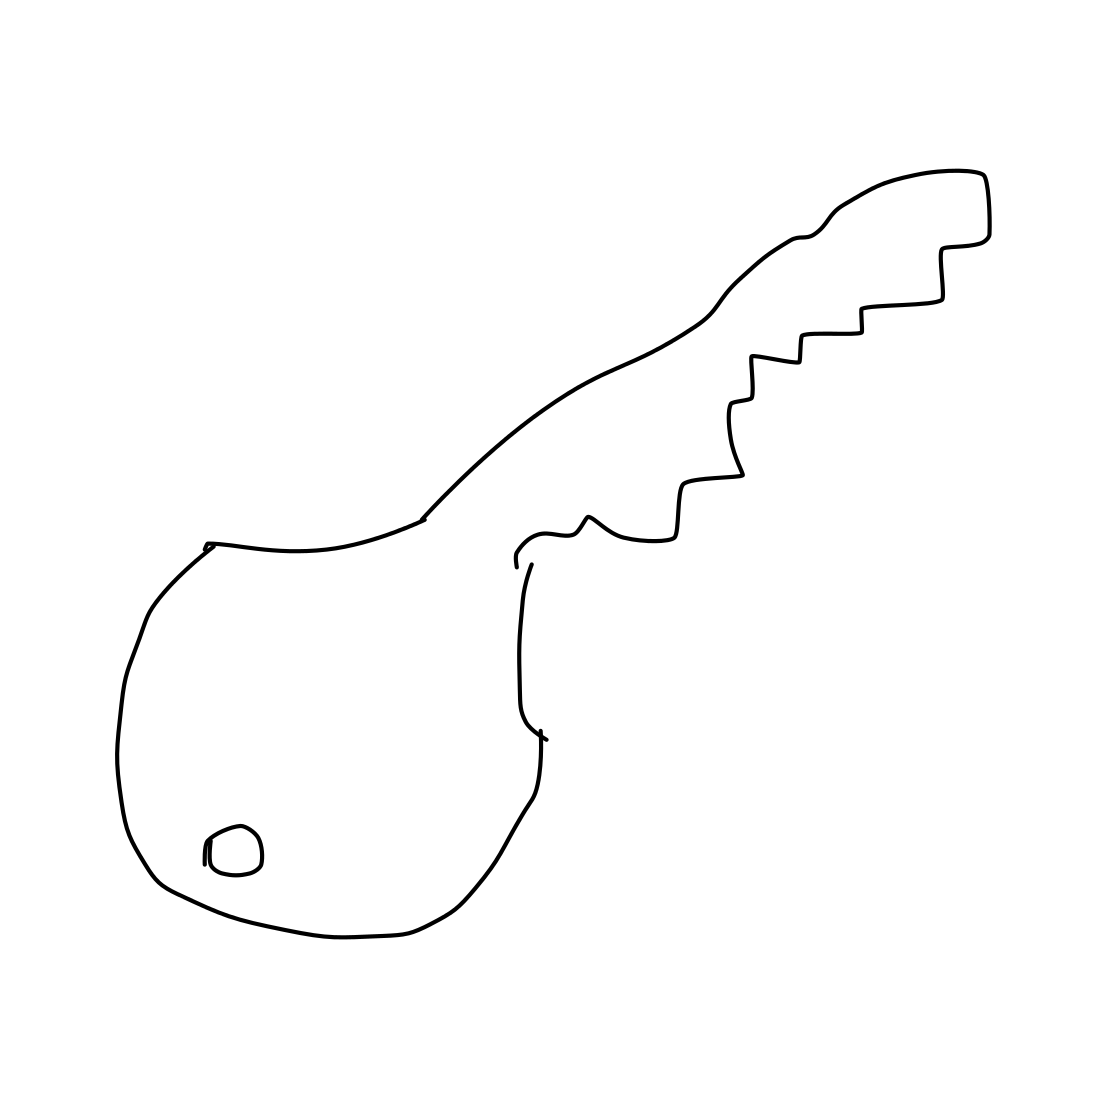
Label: key